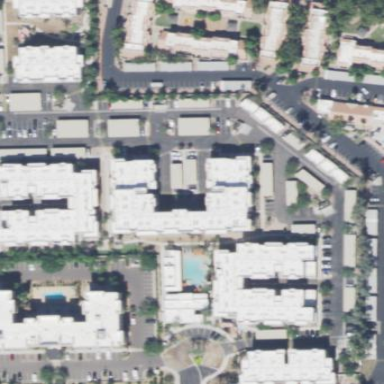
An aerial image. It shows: Residential area with apartments.